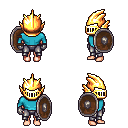
a pixel art fantasy rpg character, female body template, human, light skin, teal long-sleeve shirt, metal pants, brown short mohawk hairstyle, gold helm, metal gloves, shield, four views (front, back, left, right), 2x2 character sprite sheet, small pixel art, hard edges, no anti-aliasing